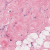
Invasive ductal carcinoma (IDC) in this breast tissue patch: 0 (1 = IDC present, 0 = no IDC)